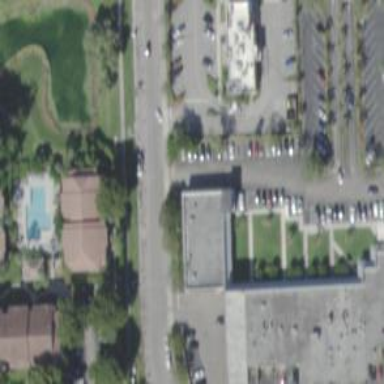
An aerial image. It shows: Veterinary facility.